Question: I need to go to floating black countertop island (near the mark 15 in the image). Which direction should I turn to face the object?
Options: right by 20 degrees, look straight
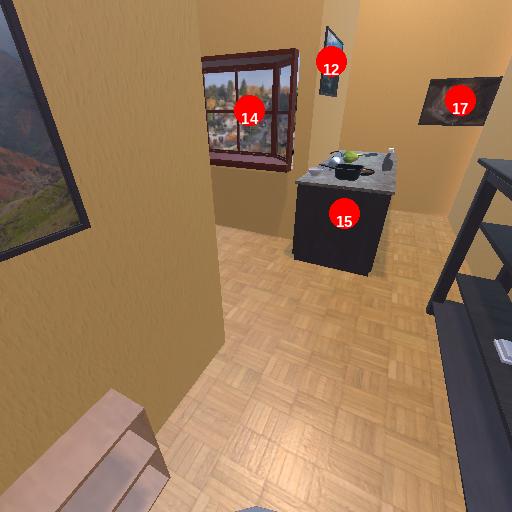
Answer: right by 20 degrees